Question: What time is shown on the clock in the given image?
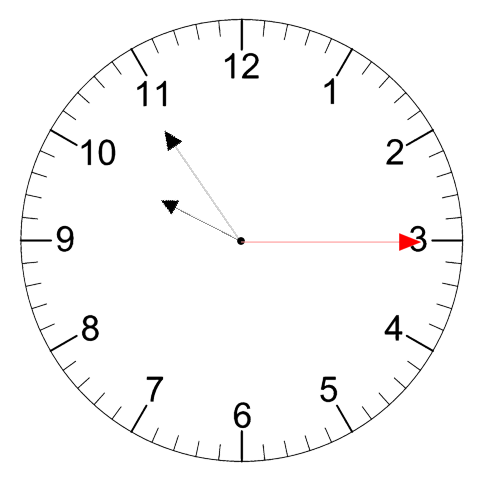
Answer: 09:54:15